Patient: sex M, age 21
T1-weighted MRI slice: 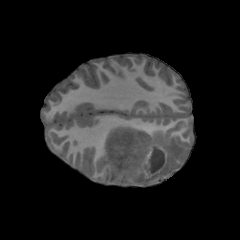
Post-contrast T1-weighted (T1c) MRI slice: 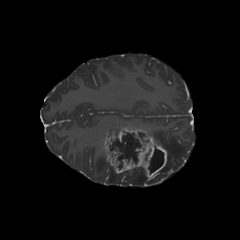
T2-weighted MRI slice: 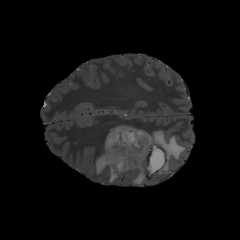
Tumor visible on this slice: yes
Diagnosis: Glioblastoma, IDH-wildtype
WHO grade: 4